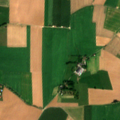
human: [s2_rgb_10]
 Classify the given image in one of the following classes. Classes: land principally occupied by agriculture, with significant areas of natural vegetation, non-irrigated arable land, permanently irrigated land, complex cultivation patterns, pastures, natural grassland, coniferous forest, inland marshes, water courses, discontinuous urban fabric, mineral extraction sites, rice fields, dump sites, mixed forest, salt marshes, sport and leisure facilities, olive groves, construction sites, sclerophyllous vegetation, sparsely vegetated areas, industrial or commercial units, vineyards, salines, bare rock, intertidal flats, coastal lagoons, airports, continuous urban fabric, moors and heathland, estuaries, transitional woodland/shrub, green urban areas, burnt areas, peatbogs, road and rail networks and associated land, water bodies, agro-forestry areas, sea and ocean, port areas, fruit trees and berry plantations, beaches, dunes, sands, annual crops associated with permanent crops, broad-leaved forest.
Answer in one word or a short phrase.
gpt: non-irrigated arable land, pastures